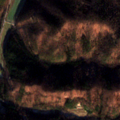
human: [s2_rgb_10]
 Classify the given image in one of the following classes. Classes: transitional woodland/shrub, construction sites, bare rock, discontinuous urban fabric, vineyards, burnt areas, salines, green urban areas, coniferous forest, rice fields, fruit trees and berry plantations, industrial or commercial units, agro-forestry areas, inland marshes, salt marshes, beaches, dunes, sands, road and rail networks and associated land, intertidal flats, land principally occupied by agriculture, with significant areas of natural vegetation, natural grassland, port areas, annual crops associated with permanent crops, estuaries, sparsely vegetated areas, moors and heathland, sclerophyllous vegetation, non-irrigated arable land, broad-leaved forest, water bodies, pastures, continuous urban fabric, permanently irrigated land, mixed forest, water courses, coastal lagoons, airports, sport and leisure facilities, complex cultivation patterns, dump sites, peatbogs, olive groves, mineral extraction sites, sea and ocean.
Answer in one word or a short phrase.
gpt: land principally occupied by agriculture, with significant areas of natural vegetation, broad-leaved forest, mixed forest